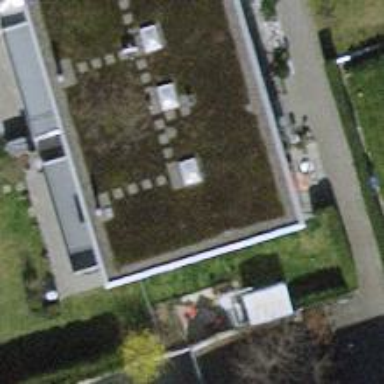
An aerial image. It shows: Flat-roofed building.